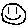
Label: smiley face